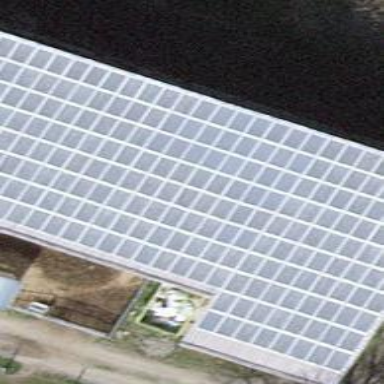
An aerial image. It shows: Solar power generator using photovoltaic method with solar photovoltaic panel types.